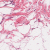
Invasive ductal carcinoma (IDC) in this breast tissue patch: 0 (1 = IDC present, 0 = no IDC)